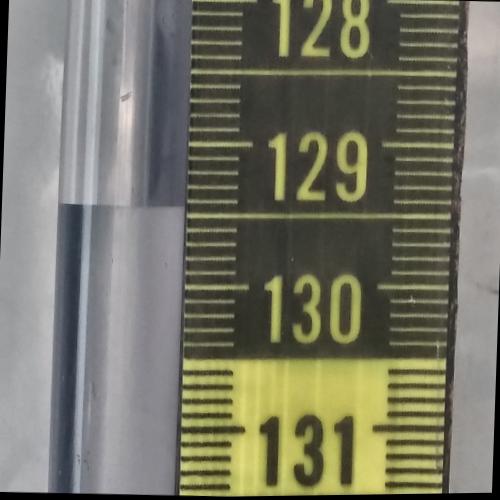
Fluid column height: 129.4 cm